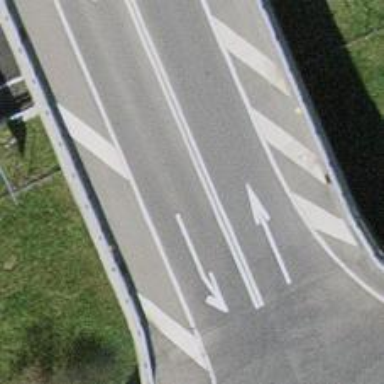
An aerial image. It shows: Bridge along trunk link highway.